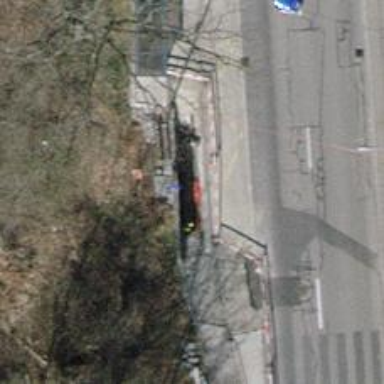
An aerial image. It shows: Bus stop with shelter. It is platform for public transport.